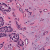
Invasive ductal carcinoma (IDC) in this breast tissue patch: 1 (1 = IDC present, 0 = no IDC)